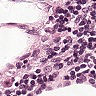
Metastatic tissue present: no